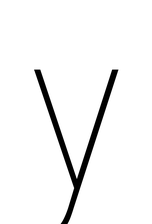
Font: Roboto_Condensed_Thin